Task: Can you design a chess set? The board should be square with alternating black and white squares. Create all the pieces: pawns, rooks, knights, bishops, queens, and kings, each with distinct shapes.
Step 5538:
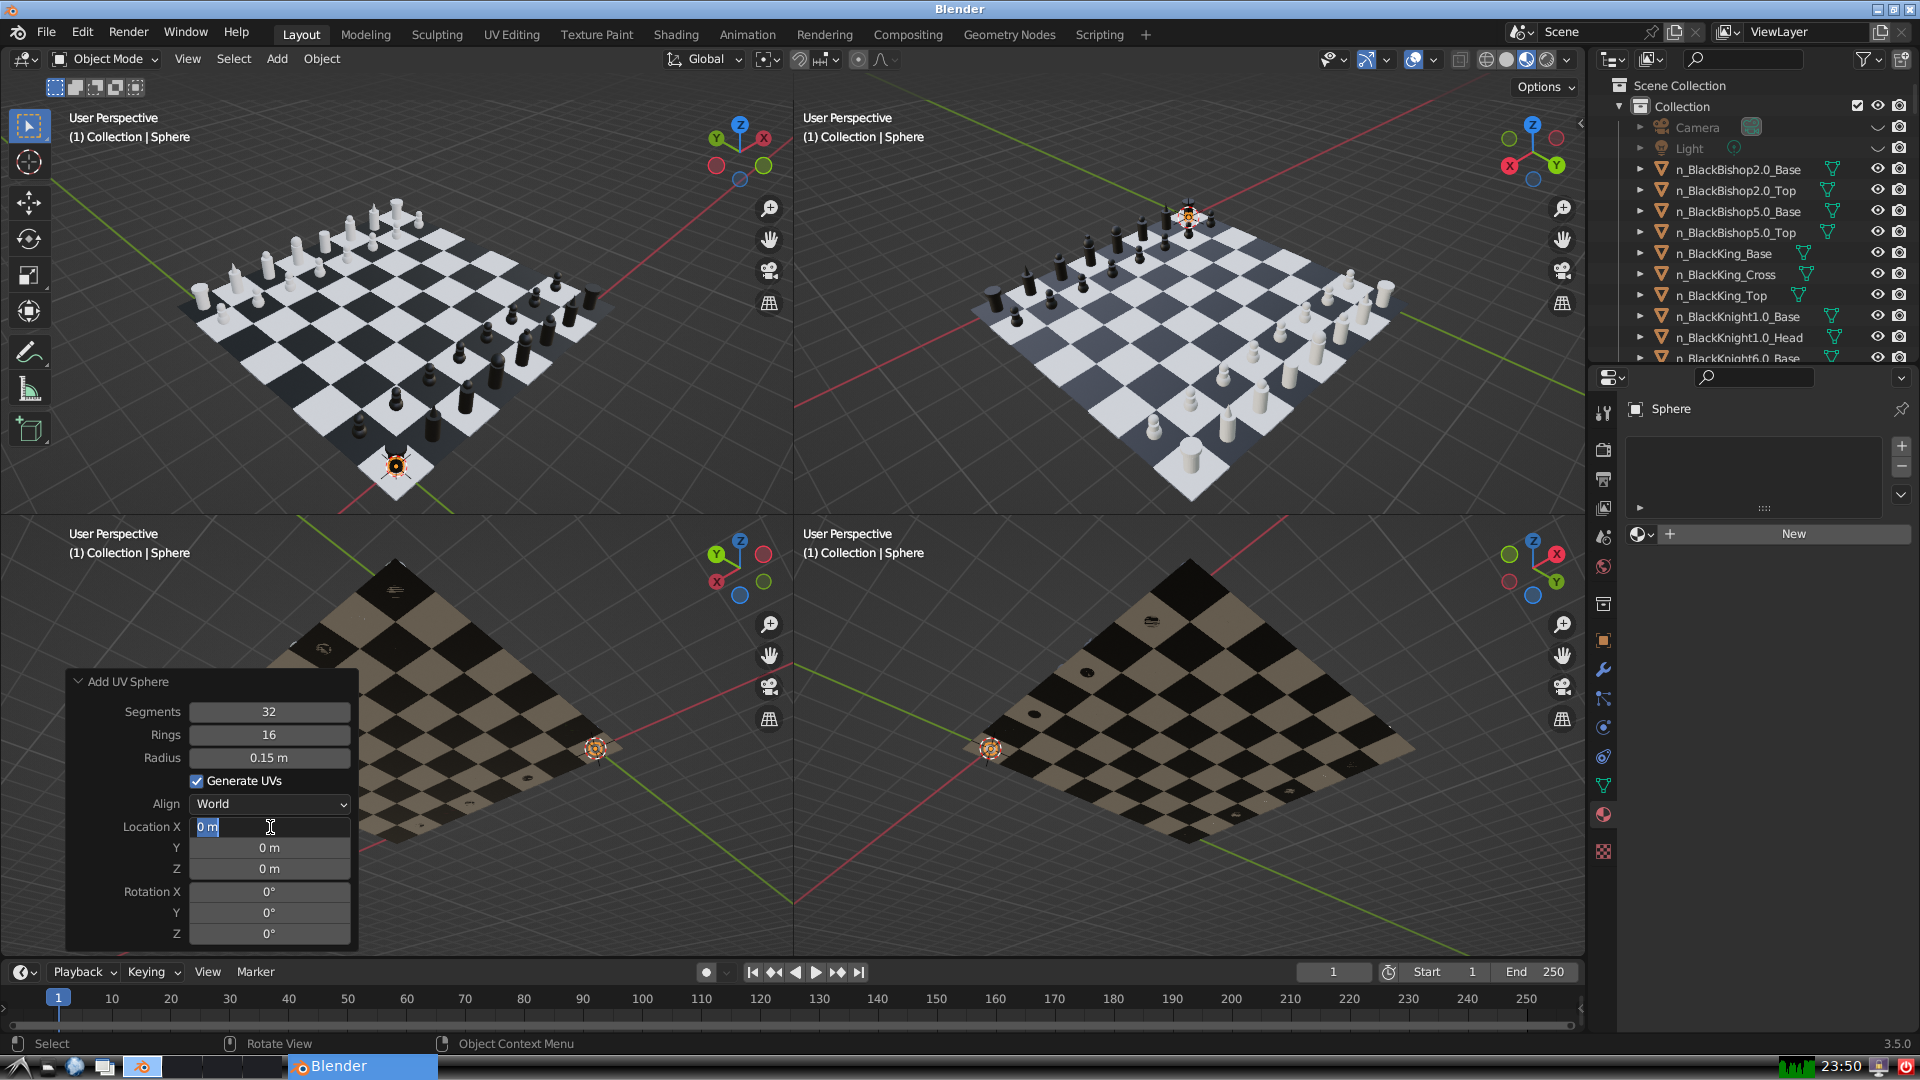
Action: input_text: 4.0